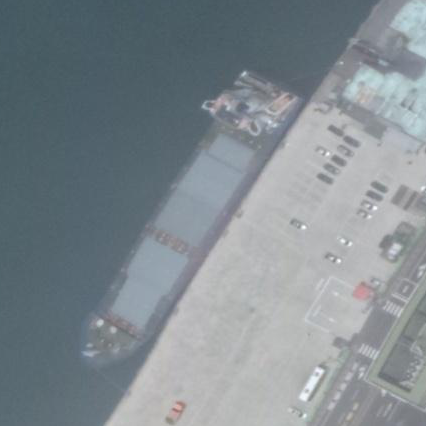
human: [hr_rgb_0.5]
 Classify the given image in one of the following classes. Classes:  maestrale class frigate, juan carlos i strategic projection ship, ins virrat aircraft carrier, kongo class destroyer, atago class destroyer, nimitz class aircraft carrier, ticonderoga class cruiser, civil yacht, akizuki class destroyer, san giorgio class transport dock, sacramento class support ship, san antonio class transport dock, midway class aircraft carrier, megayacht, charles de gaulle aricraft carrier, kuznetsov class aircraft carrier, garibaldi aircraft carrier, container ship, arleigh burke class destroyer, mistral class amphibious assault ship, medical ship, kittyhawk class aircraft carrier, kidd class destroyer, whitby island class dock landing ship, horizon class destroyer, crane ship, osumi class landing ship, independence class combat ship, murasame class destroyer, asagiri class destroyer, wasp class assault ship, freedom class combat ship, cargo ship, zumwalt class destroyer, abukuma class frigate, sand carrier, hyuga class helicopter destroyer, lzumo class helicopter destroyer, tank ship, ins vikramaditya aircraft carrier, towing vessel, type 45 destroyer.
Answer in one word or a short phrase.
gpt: Cargo ship